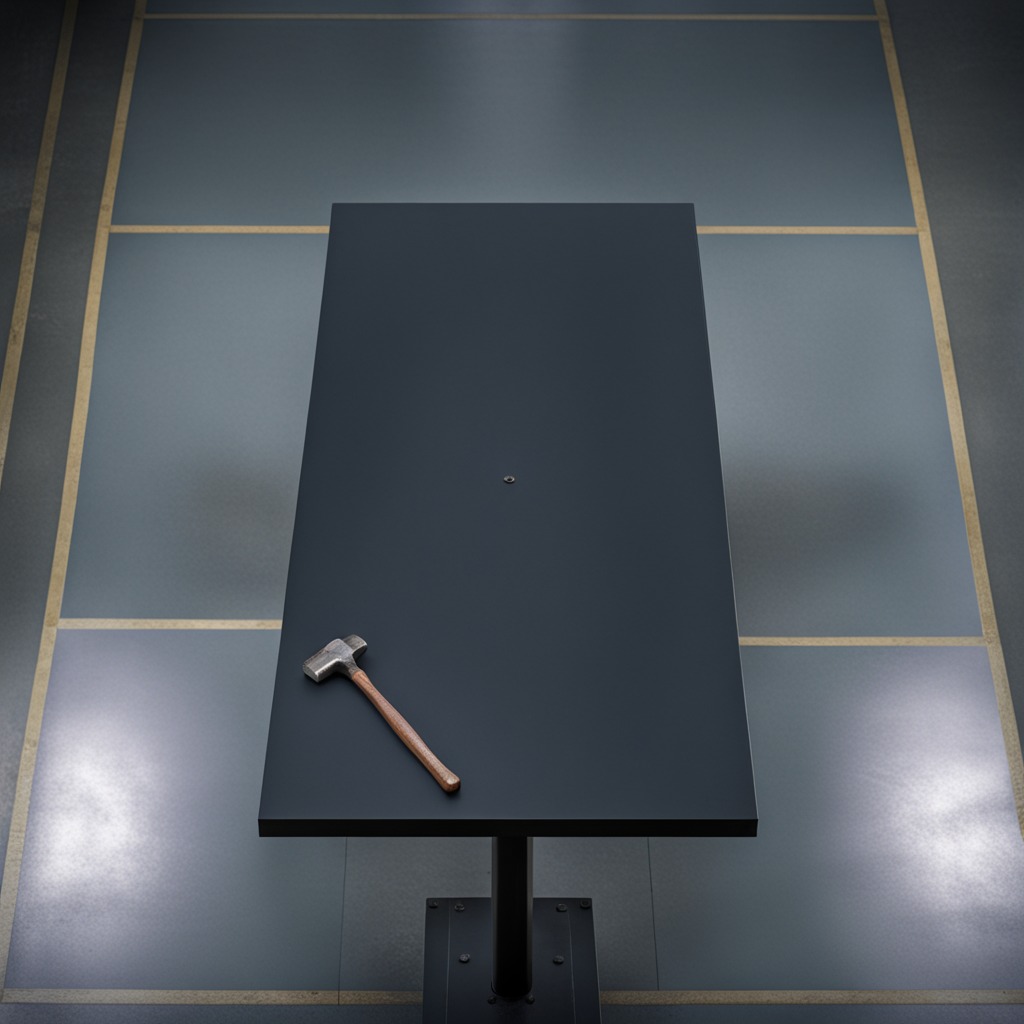
A hammer is lying on the tabletop in the evening.